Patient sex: M
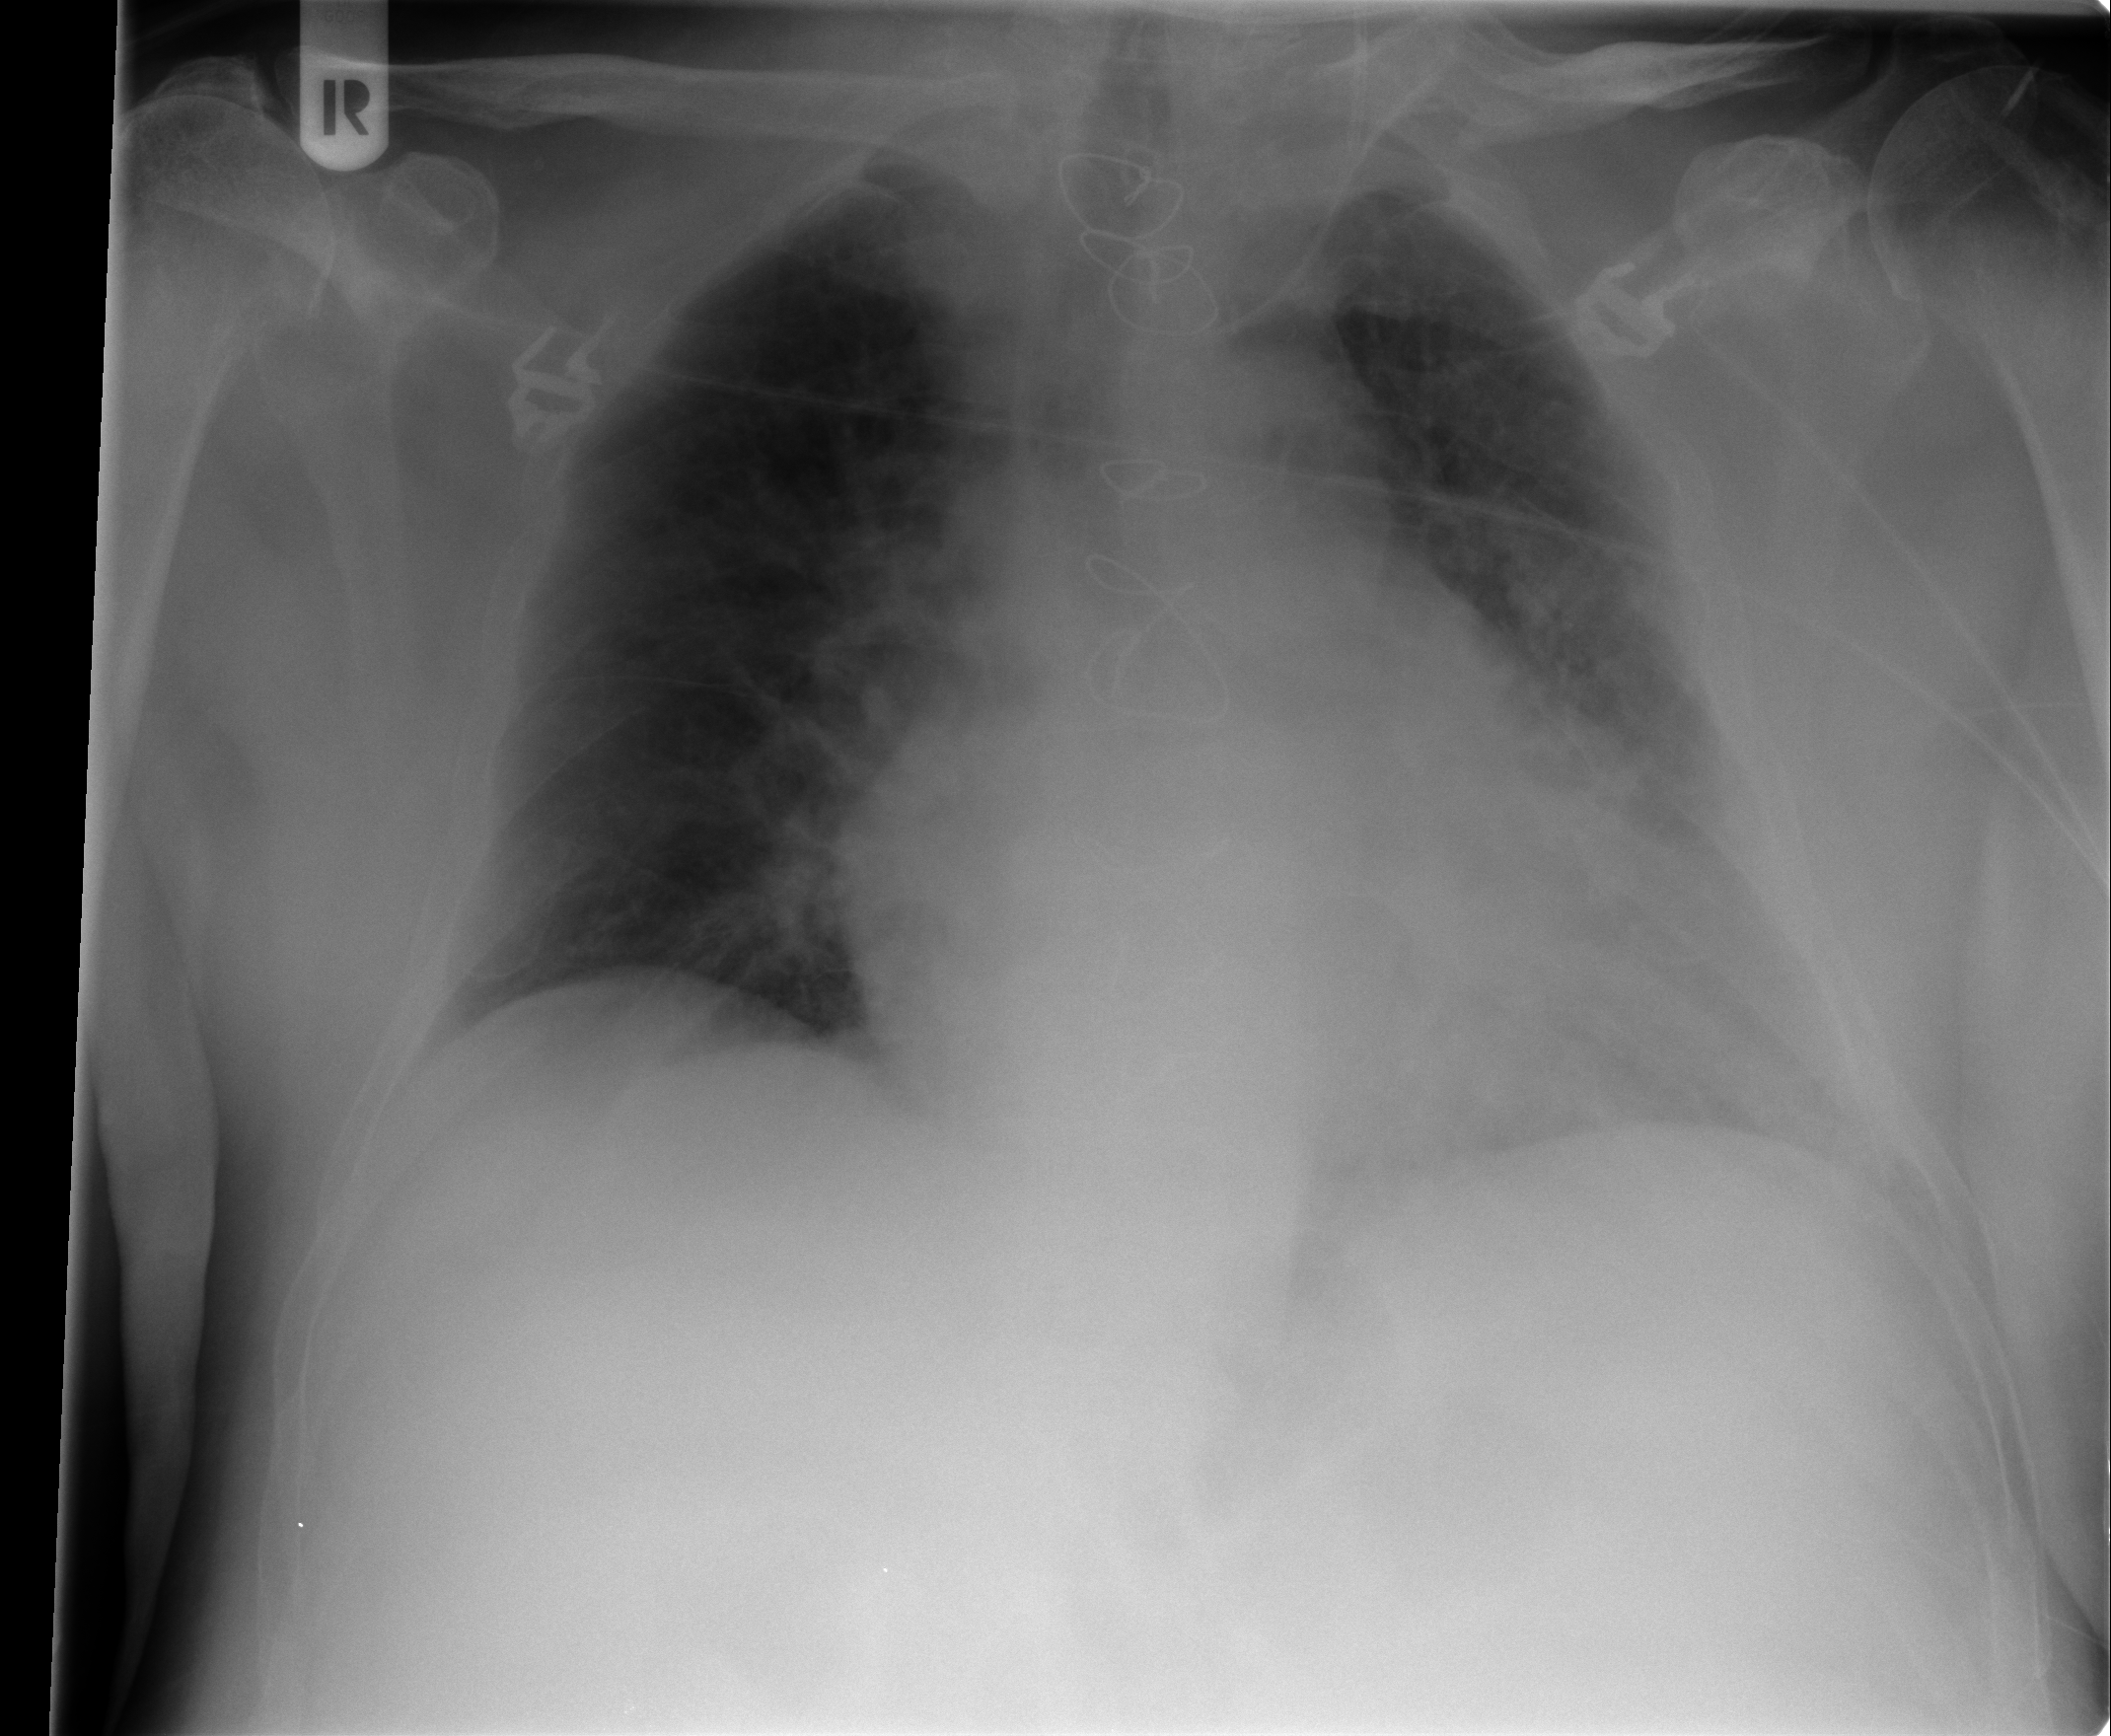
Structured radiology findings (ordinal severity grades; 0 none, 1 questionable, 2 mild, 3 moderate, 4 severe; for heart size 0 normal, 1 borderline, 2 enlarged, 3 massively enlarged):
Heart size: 2
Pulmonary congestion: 2
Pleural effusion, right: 0
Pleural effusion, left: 0
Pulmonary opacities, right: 0
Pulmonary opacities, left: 1
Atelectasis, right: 0
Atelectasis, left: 1